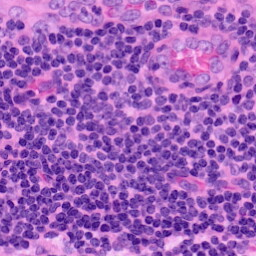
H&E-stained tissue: LymphNode